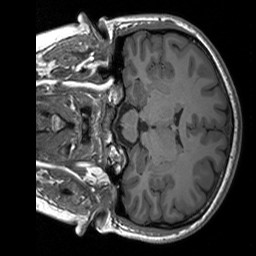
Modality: T1w
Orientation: coronal
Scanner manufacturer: siemens
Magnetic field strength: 3 T
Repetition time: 1.76 s
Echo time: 0.0022 s